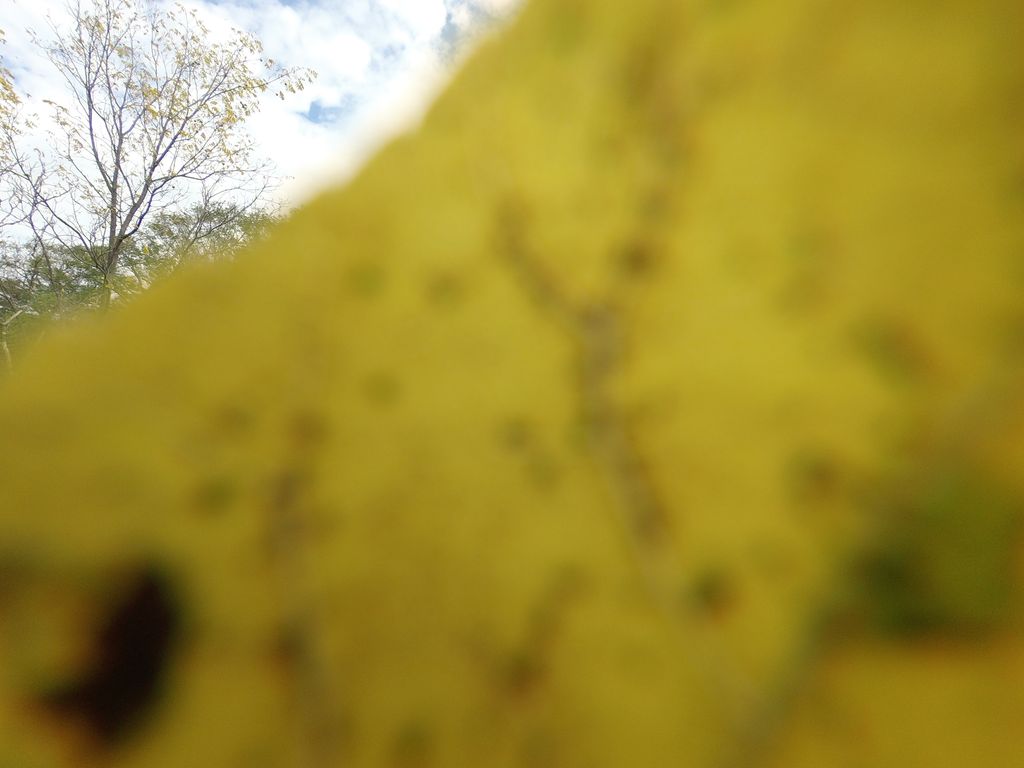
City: hamilton